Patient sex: M
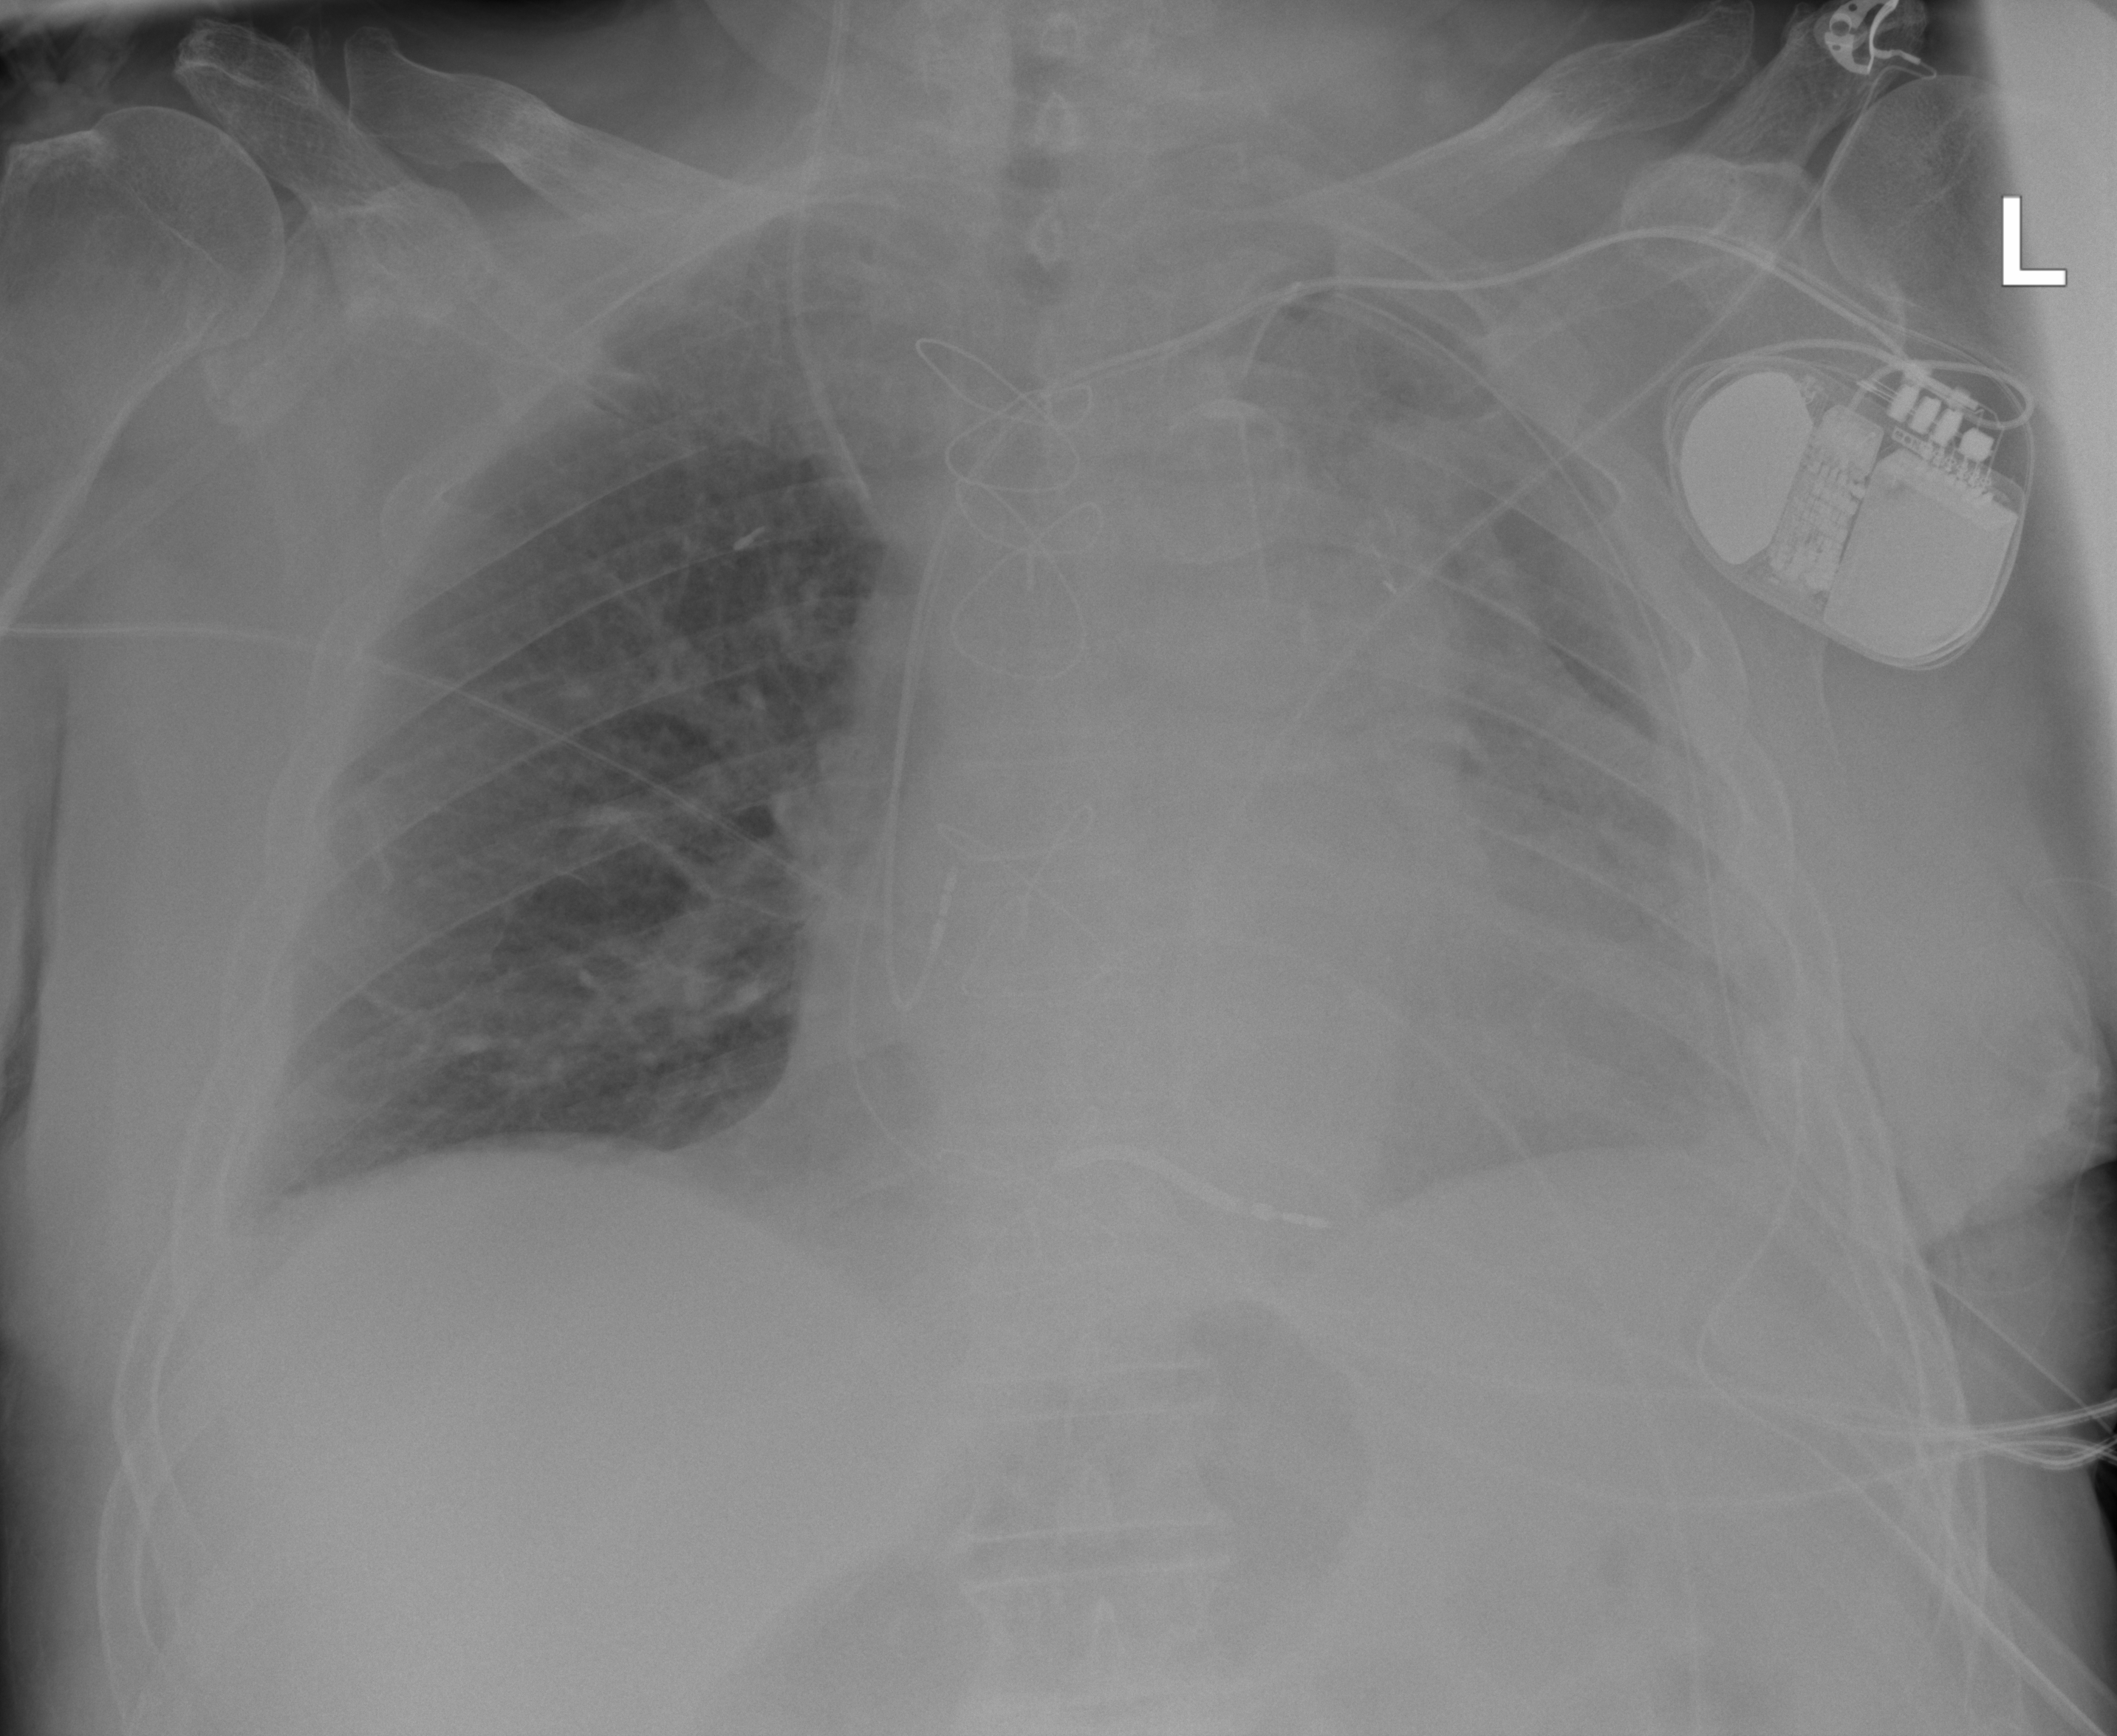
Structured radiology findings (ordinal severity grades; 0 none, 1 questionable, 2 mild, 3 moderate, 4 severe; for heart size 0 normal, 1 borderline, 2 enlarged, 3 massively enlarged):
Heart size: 2
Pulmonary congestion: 1
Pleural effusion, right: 0
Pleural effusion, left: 2
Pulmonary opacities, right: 0
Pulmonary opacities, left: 2
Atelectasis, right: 1
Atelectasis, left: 2